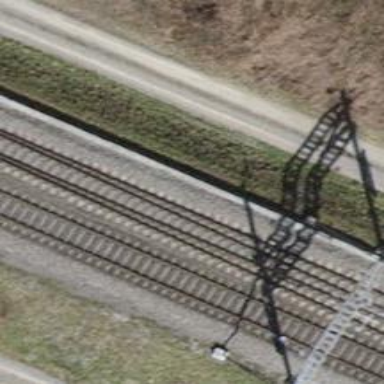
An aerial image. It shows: Siding railway track with electrified contact line.